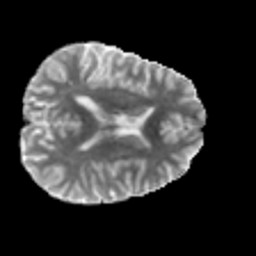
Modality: MD
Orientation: axial
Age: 30
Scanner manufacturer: philips
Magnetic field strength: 3 T
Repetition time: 8.6 s
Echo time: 0.127 s